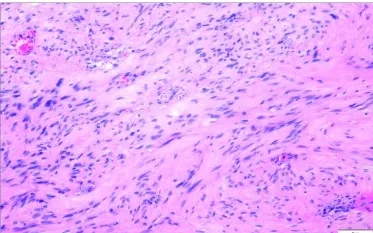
Hematoxylin and eosin (H&E) stain. . (
A) The tumor cells are composed of spindle cells with low nuclear atypia.
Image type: pathology (h&e)